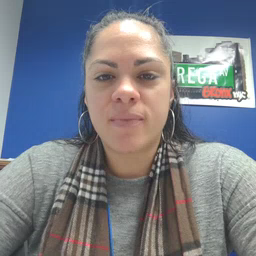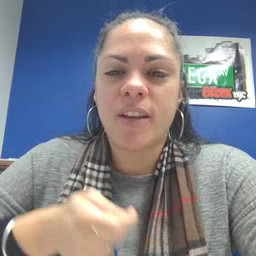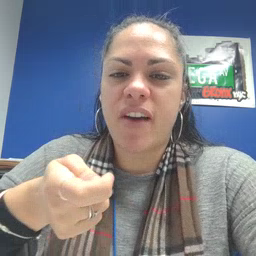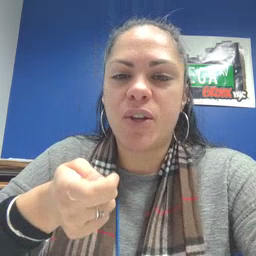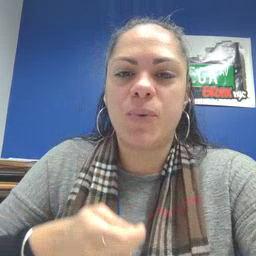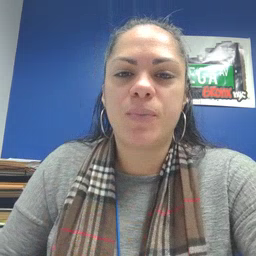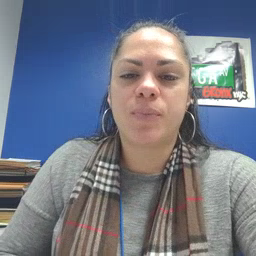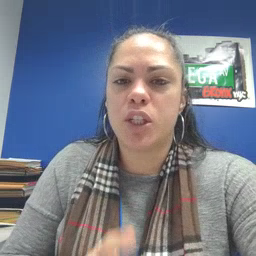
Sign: vacuum